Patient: sex M, age 46
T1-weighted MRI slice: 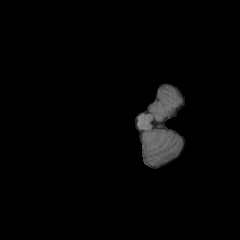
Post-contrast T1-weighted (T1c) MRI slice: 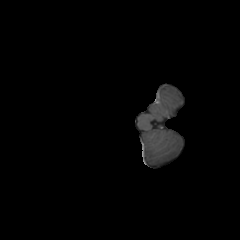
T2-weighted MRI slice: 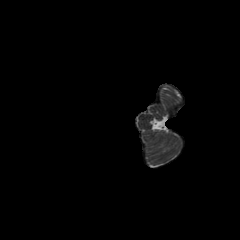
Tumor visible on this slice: no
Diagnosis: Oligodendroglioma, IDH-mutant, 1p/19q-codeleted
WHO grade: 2